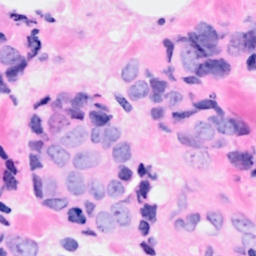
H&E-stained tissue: Breast